Interaction volume radius: 5 \u00c5
Interaction volume height: 15 \u00c5
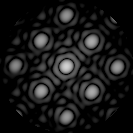
Disorder parameter: 0.05977